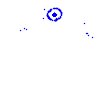
Particle: electron